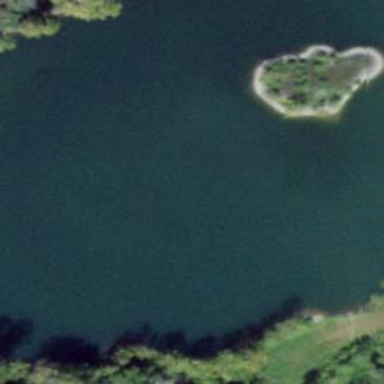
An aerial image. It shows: Peaceful pond surrounded by nature.